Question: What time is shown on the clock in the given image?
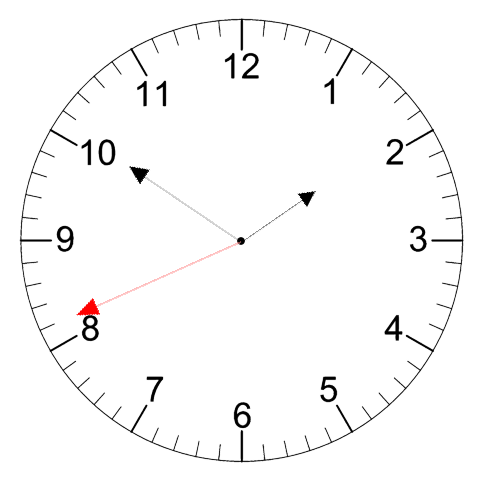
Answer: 01:50:41